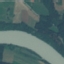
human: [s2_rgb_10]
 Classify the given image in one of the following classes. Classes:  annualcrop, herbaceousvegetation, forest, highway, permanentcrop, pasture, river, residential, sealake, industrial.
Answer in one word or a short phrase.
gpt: River